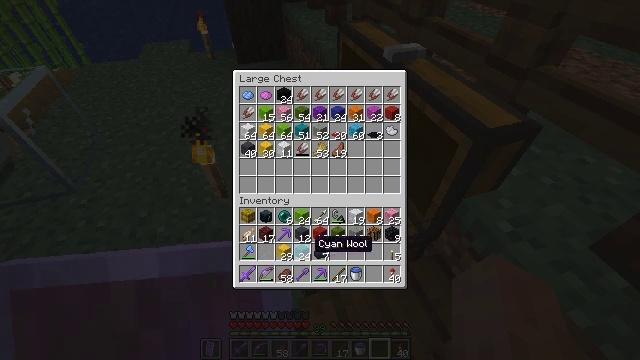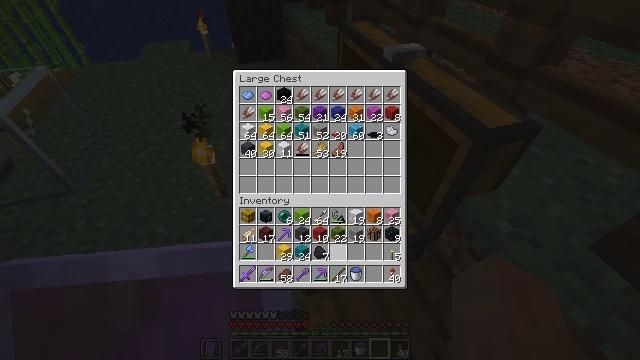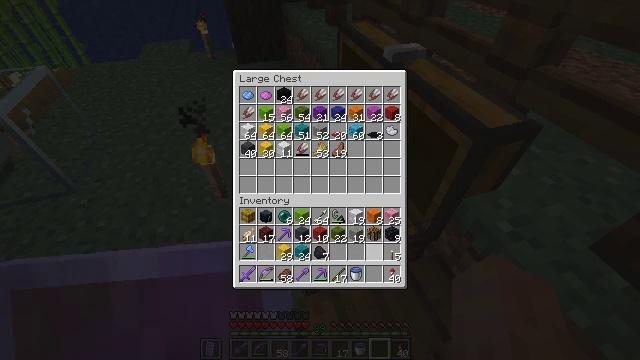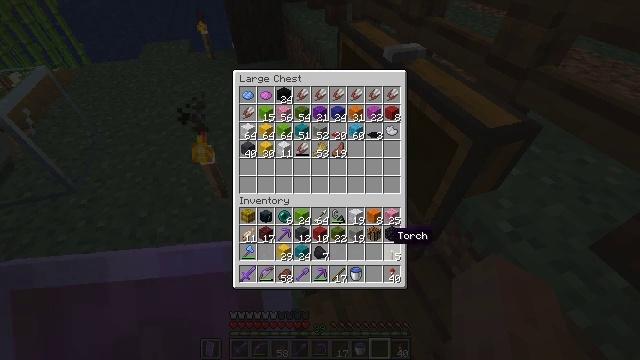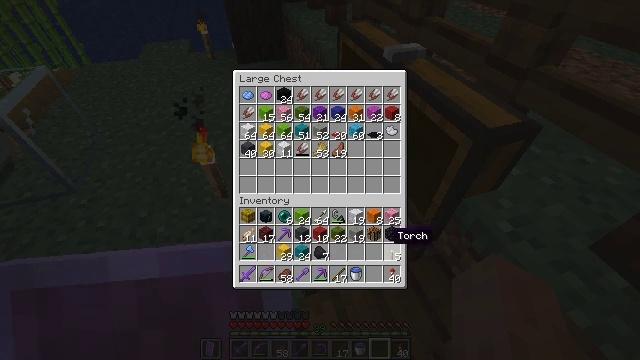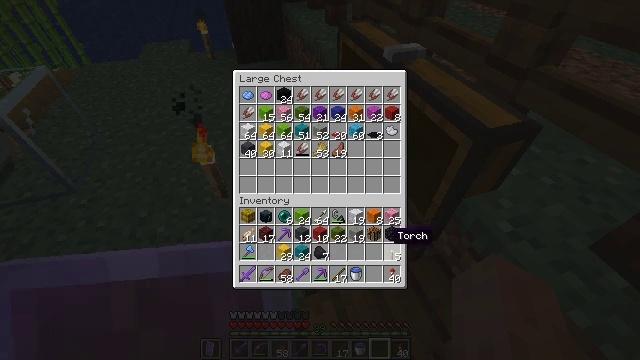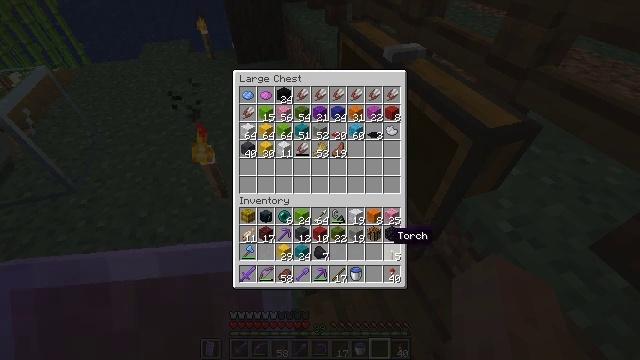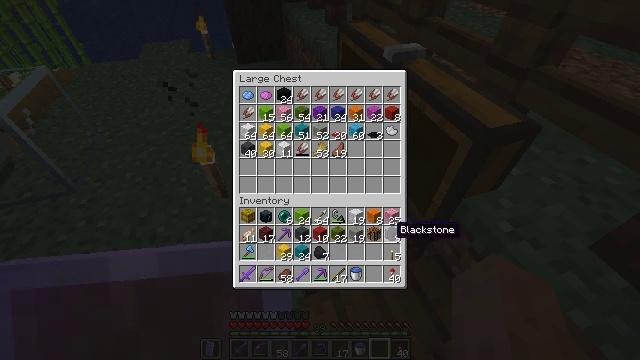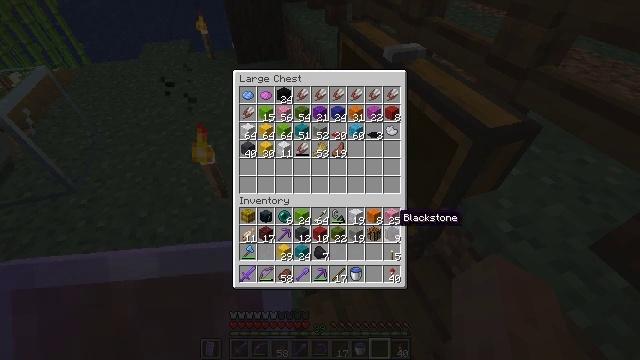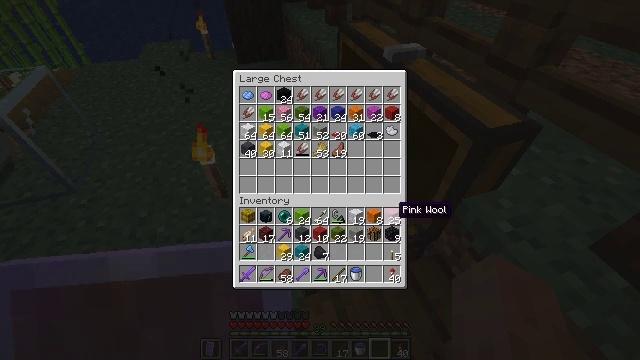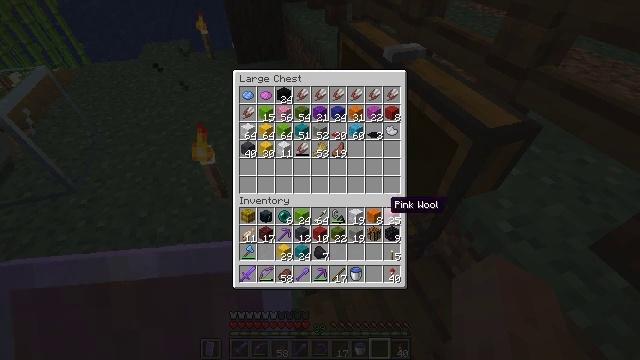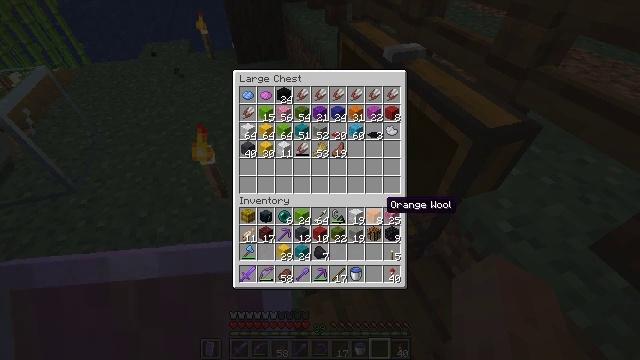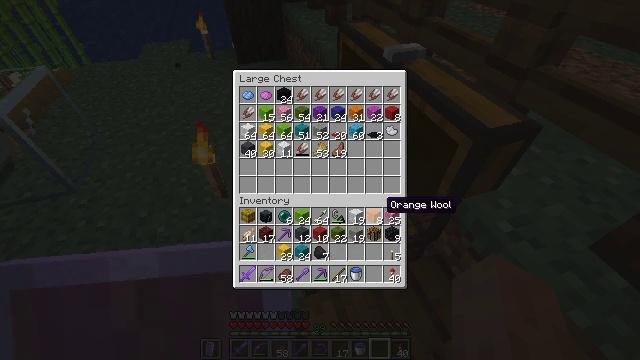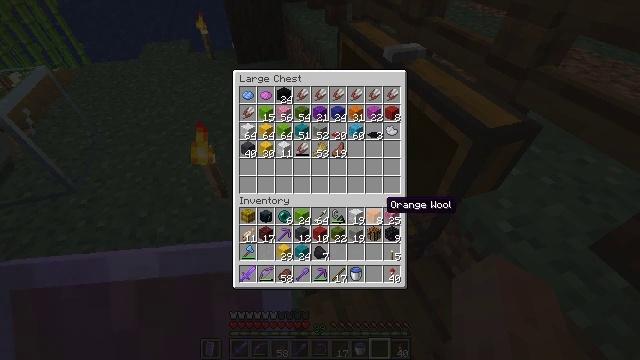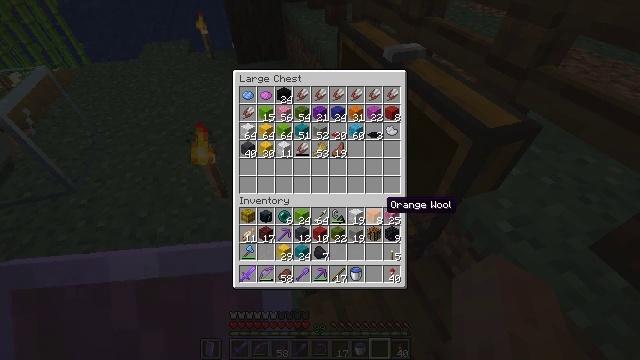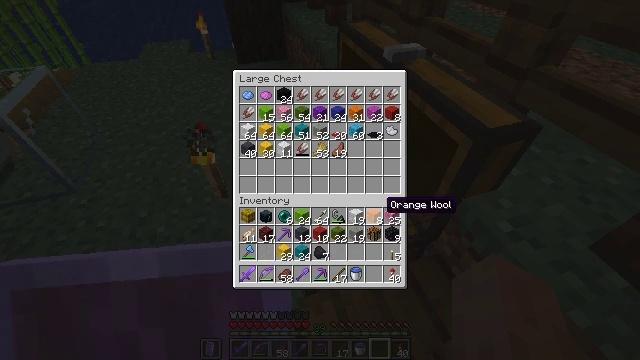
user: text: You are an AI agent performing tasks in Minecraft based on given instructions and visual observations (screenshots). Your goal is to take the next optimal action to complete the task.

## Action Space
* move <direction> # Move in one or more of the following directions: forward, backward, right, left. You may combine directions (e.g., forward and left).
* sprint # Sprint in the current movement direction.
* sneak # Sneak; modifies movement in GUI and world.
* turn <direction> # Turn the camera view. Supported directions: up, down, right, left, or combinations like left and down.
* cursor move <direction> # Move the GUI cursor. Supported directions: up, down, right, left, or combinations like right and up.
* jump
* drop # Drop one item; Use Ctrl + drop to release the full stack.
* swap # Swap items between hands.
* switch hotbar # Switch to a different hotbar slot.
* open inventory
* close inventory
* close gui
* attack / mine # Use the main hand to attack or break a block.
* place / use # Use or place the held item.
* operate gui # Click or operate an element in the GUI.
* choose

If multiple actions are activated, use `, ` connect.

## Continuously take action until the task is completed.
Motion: motion action
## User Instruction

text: craft item cyan carpet
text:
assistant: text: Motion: sneak, turn right
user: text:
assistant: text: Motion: sneak, turn right
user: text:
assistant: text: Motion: sneak, turn right
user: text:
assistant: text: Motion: sneak
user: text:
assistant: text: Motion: sneak
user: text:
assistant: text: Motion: sneak
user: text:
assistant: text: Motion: sneak
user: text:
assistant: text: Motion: sneak, turn up
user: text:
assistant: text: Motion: sneak, turn up
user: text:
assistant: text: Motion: sneak, turn left
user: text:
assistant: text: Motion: sneak
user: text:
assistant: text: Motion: sneak
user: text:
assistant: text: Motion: sneak
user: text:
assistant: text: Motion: sneak
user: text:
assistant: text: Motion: sneak
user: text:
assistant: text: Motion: sneak
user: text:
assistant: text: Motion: sneak
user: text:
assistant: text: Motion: sneak
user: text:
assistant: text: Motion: sneak
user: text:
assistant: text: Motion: sneak
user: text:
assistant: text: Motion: sneak
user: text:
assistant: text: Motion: sneak
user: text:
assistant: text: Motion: sneak
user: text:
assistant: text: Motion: sneak
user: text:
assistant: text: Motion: sneak
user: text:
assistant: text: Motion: sneak
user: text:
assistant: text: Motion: sneak
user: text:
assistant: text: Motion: sneak
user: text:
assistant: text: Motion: sneak
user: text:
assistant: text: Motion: sneak